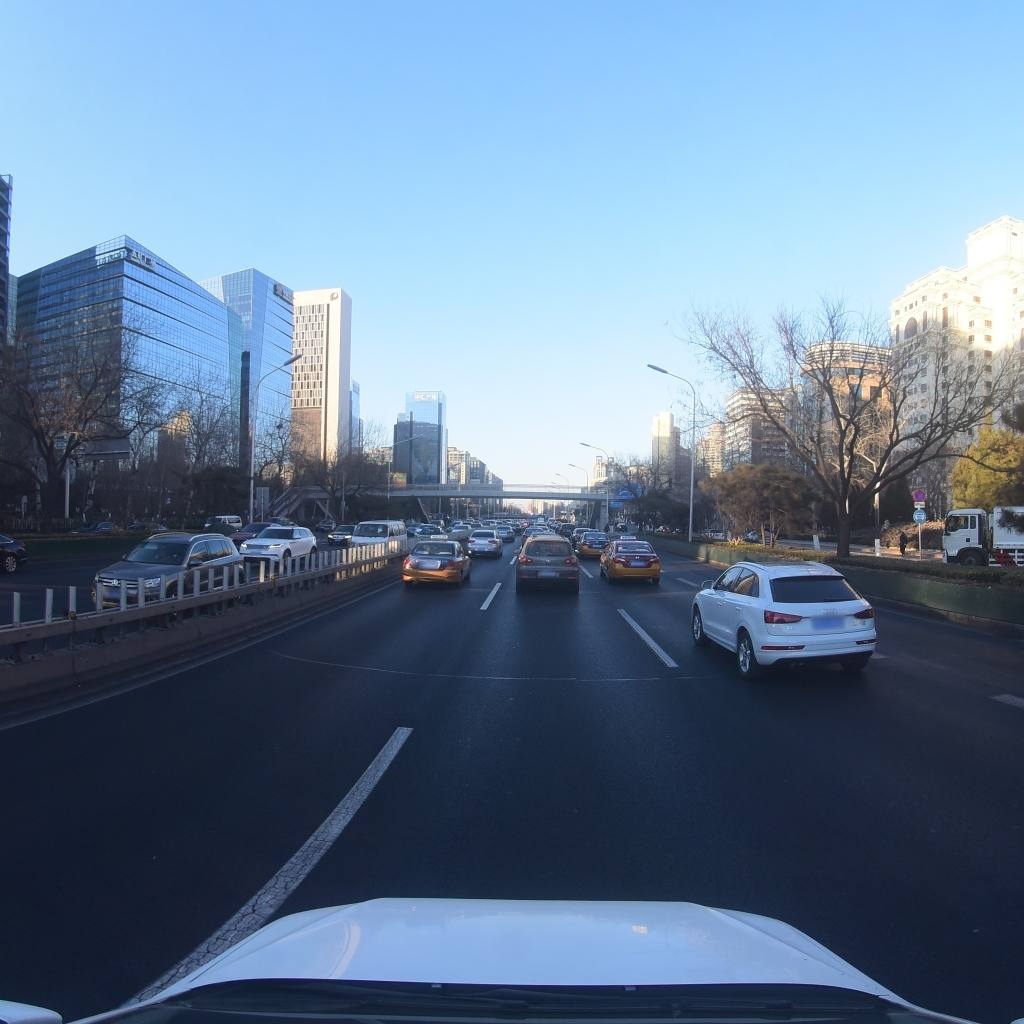
Region: Dongcheng
Road damage annotations: transverse patch